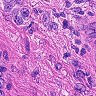
Metastatic tissue present: yes